Aerial crown-view tile of a tropical tree (Barro Colorado Island, Panama), acquired 20240611:
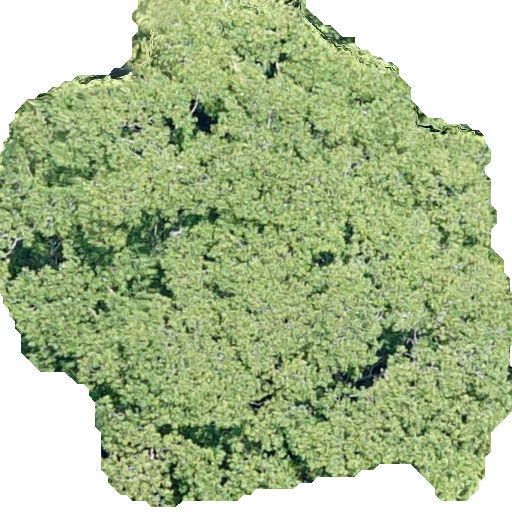
Species: Dipteryx oleifera
GBIF accepted scientific name: Dipteryx oleifera
Crown area: 322.893 m²